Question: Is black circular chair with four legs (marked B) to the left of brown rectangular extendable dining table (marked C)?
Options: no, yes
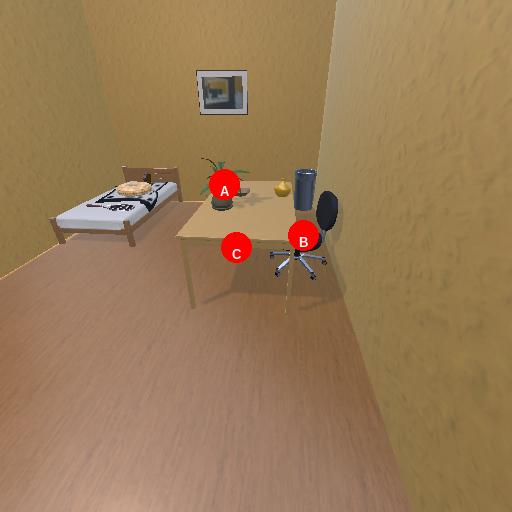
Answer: no